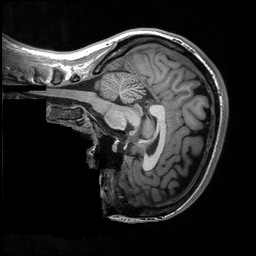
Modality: T1w
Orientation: sagittal
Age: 23
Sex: female
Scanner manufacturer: siemens
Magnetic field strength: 3 T
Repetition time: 2.3 s
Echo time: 0.00298 s